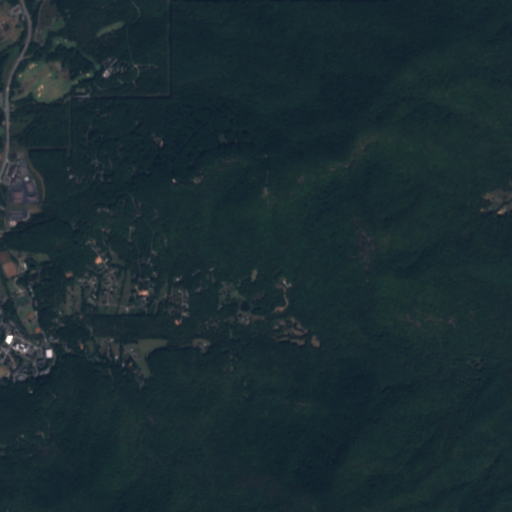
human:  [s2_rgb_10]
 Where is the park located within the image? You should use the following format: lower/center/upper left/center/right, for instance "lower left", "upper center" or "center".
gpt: The park is located in the upper left of the image.
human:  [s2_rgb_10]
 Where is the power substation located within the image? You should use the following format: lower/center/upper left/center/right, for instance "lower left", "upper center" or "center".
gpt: The power substation is located in the upper left of the image.
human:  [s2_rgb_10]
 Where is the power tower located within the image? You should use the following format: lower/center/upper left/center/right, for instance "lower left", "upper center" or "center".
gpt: The power tower is located in the upper left of the image.
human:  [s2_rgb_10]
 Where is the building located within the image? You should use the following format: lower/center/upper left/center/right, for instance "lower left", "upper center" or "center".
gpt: The building is located in the left of the image.
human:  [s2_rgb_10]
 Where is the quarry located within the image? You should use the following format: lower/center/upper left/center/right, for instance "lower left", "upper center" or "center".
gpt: There is no quarry in the image.